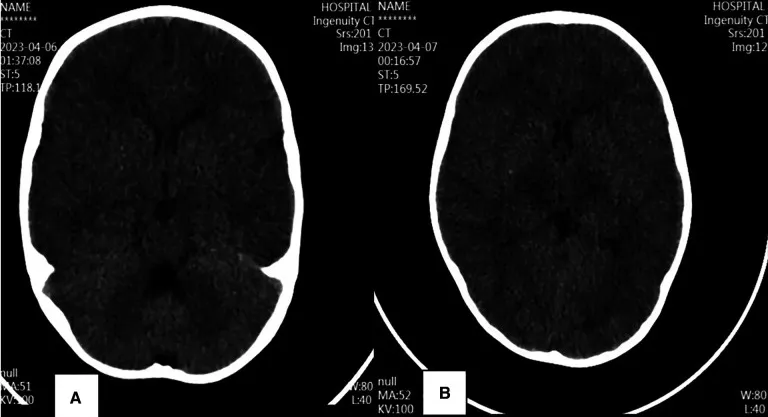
Cerebral CT changes.
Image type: radiology (ct)